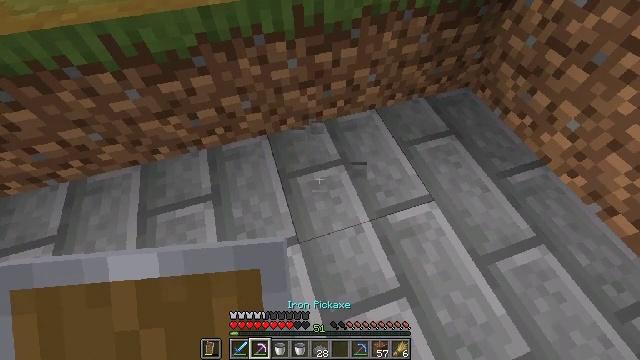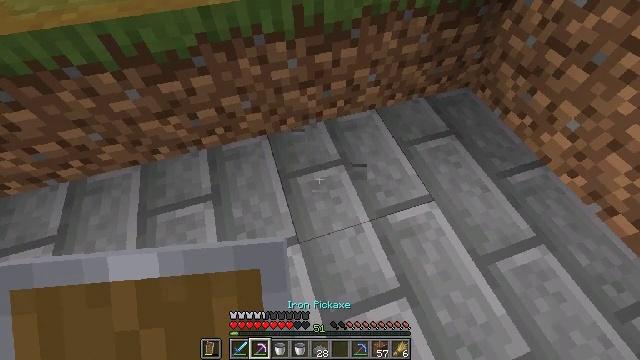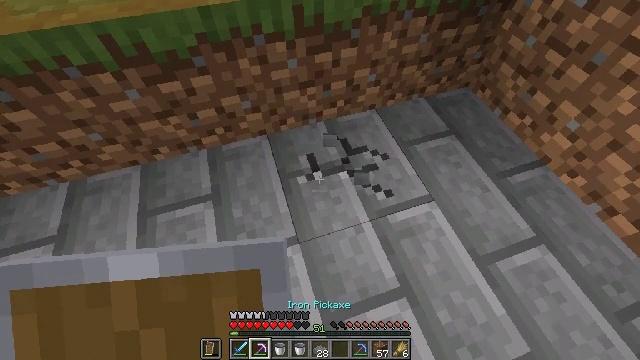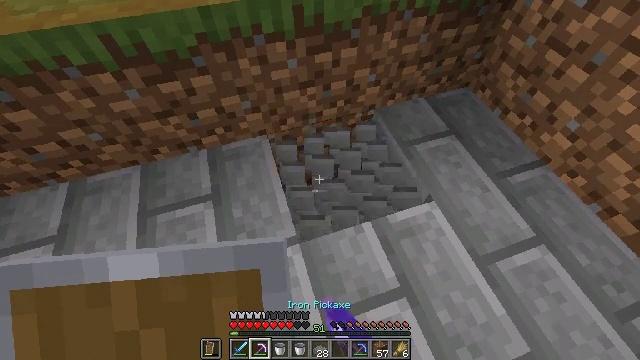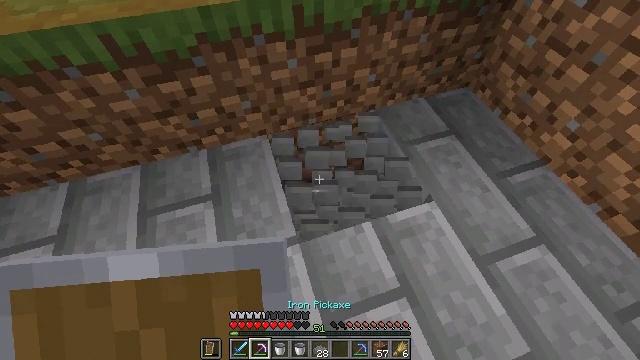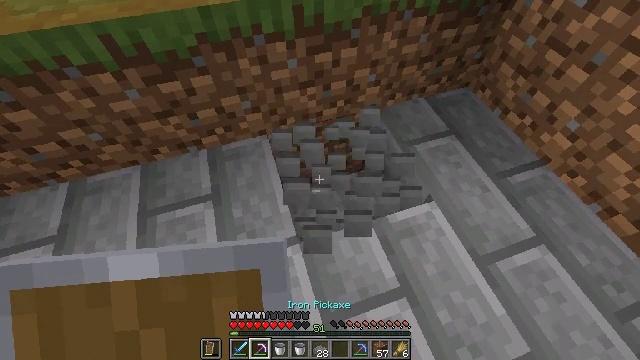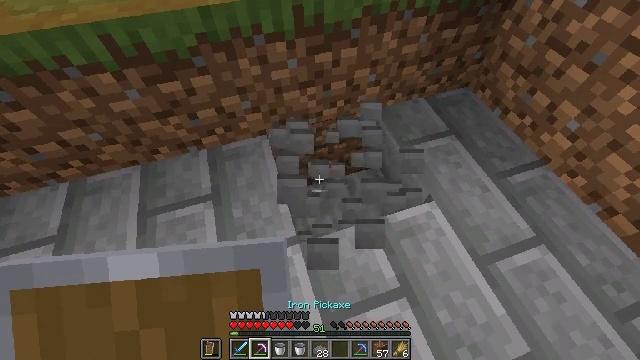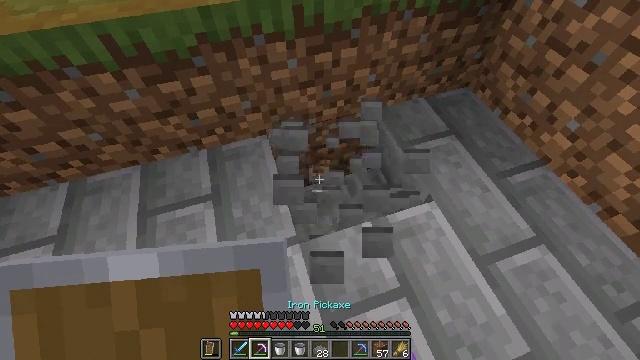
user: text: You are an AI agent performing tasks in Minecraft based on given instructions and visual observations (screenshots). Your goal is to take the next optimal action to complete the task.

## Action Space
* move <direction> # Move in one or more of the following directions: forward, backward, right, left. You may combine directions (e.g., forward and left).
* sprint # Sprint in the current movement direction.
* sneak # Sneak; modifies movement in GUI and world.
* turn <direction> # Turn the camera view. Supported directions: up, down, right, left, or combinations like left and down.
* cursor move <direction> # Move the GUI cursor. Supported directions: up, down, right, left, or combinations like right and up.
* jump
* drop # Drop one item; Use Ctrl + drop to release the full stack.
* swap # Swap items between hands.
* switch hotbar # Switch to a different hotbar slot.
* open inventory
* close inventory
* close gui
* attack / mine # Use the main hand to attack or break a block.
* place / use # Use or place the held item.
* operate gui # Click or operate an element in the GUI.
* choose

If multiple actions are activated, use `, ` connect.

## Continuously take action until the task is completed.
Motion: motion action
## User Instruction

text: Collect the stone brick slab for building.
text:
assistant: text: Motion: no_op
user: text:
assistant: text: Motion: attack / mine
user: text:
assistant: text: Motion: attack / mine
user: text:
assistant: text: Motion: attack / mine
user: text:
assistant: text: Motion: attack / mine
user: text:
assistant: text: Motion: no_op
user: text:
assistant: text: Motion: no_op
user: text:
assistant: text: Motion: no_op